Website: apple
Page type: address-validator
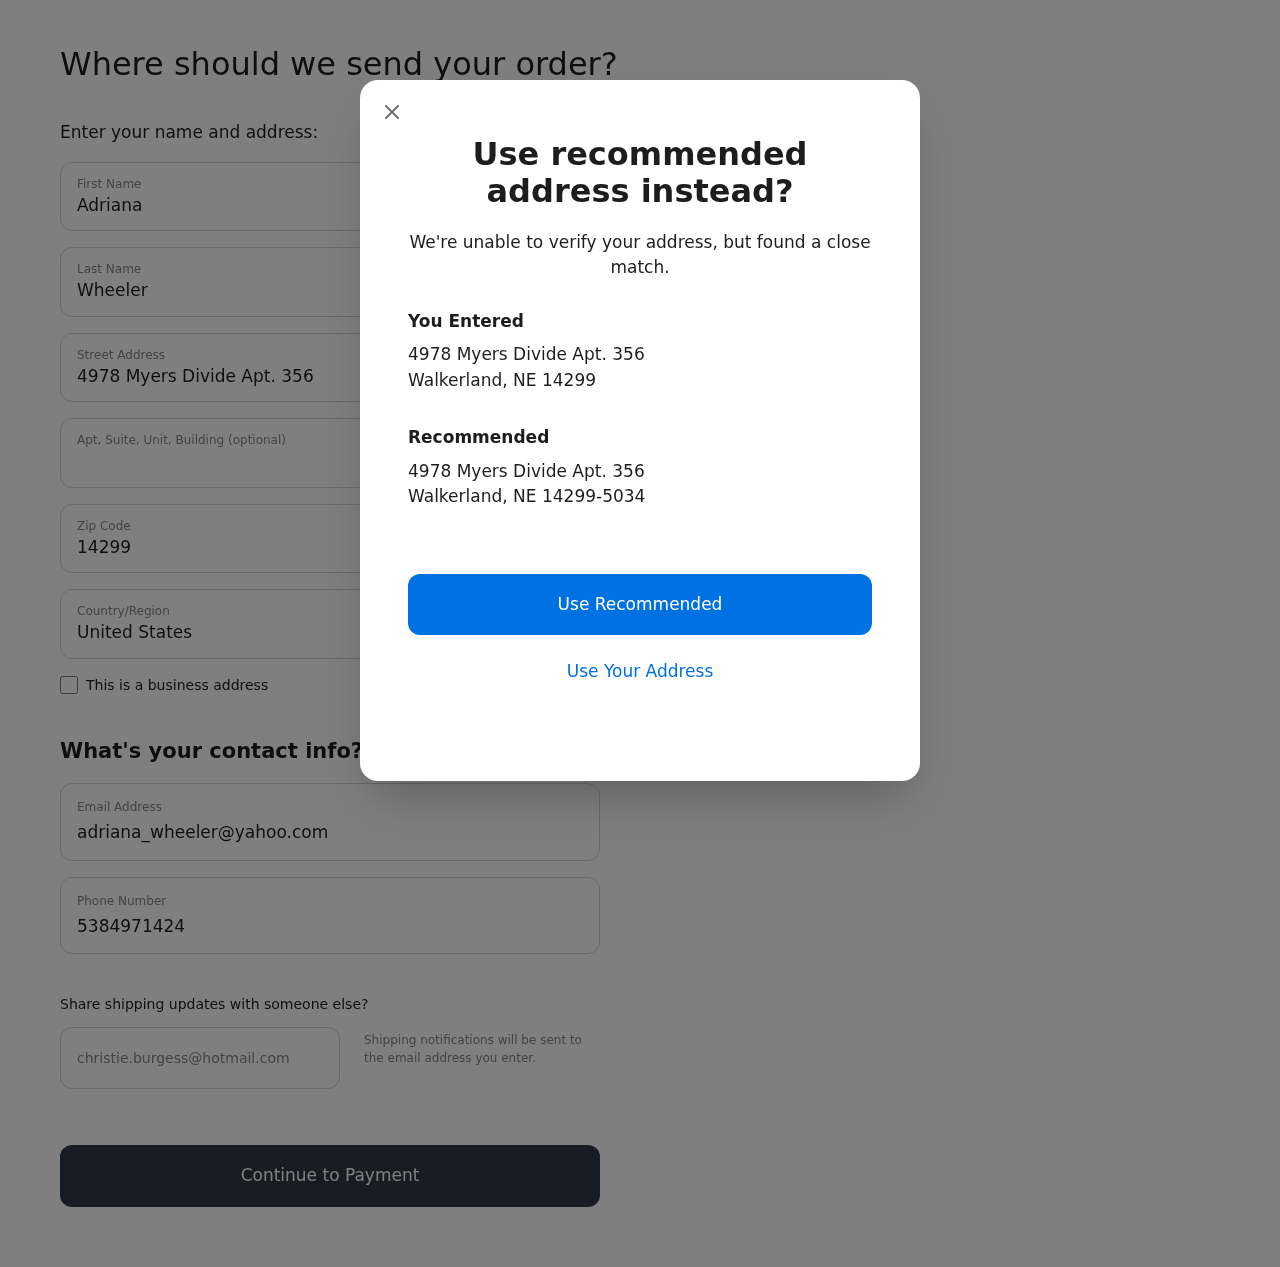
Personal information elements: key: PII_CITY
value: Walkerland
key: PII_COUNTRY
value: United States
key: PII_EMAIL
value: adriana_wheeler@yahoo.com
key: PII_FIRSTNAME
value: Adriana
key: PII_GIFT_EMAIL
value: christie.burgess@hotmail.com
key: PII_LASTNAME
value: Wheeler
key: PII_PHONE
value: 5384971424
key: PII_POSTCODE
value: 14299
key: PII_POSTCODE_FULL
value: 14299-5034
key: PII_STATE_ABBR
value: NE
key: PII_STREET
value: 4978 Myers Divide Apt. 356
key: PII_CITY2
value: Walkerland
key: PII_STATE_ABBR2
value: NE